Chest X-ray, AP view. Patient: 31 years old, sex M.
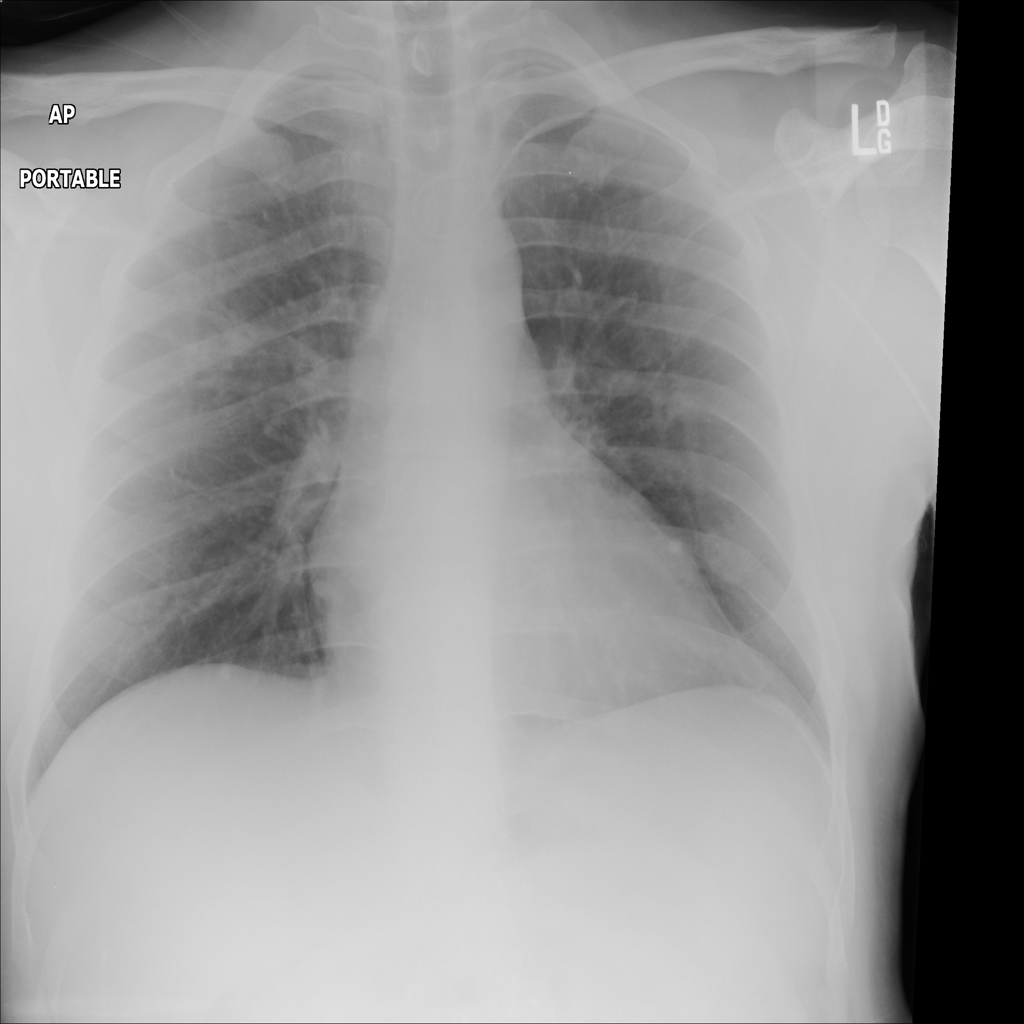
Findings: No Finding